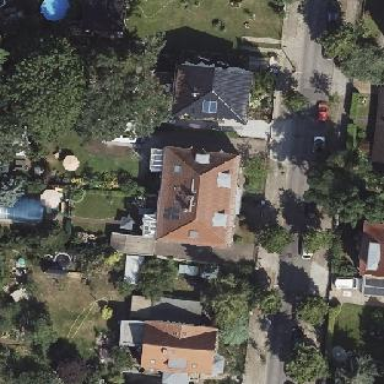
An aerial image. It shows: Hipped roof semi-detached house.